Field crop: tomato
Growth stage: 2
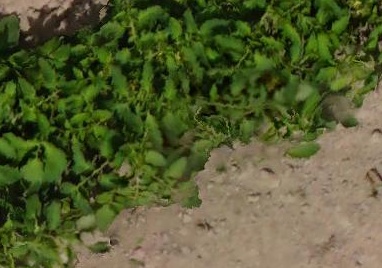
Species: tomato